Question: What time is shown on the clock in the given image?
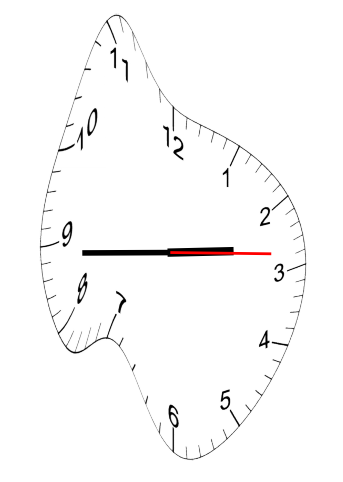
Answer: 02:44:14